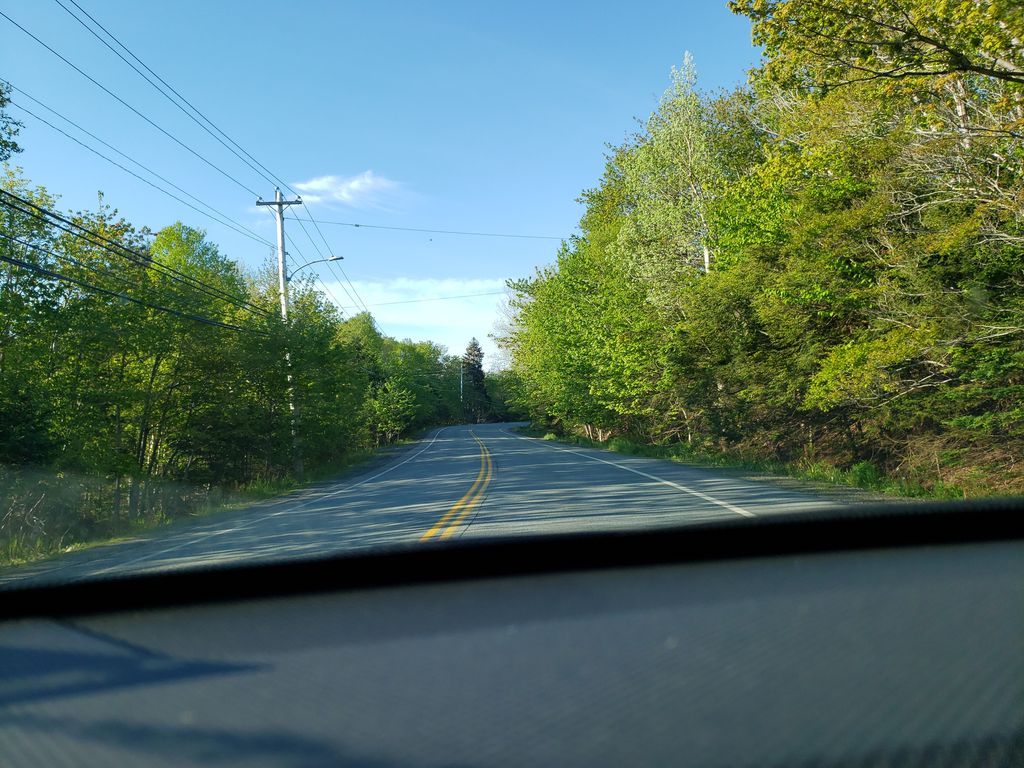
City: halifax